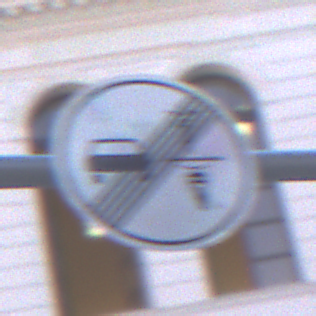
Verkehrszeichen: EndeVerbotUeberholenEinspurigeFahrzeuge
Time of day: SunriseSunset
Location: Outdoor (Urban)
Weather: PartlyCloudy
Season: NotSpecified
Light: Natural